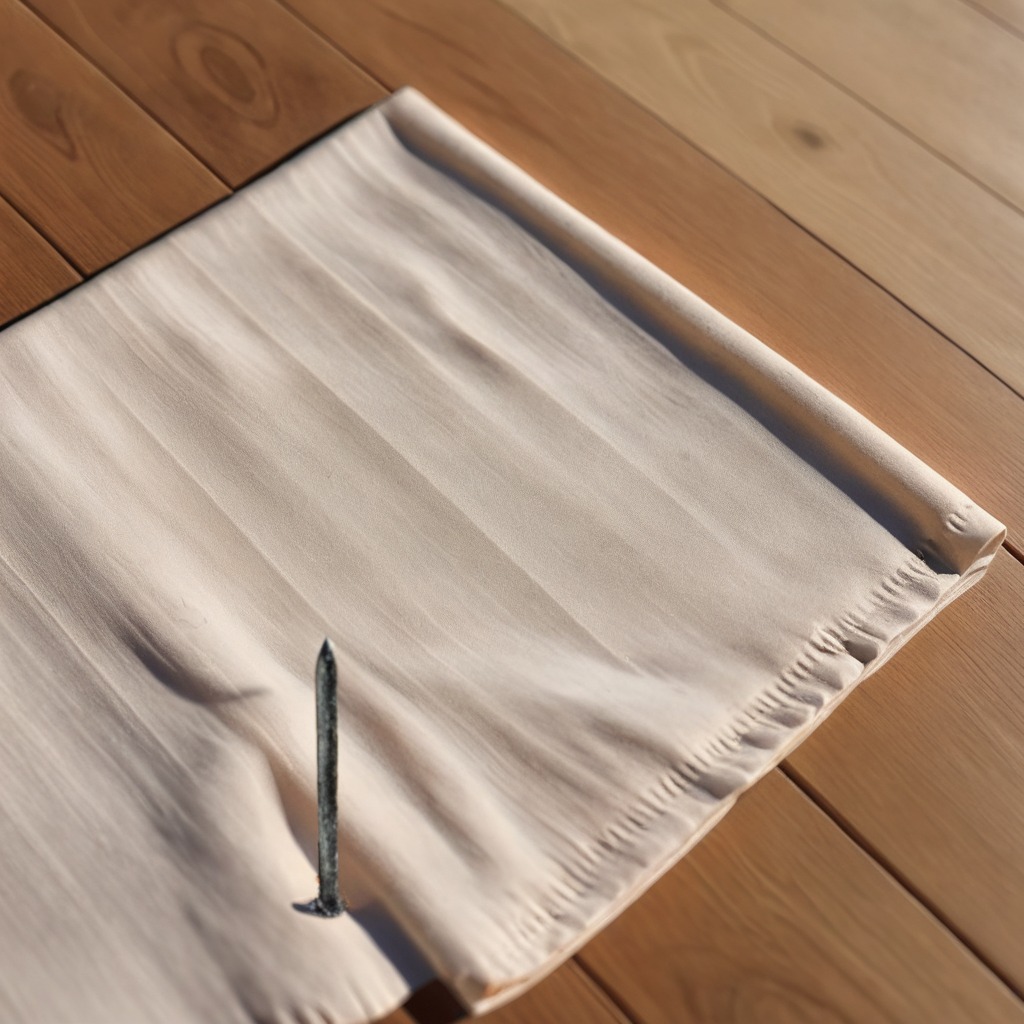
An iron nail lying on a wooden table in an outdoor workshop during daytime bright natural light soft shadows worn but beneath the cloth.